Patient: sex M, age 31
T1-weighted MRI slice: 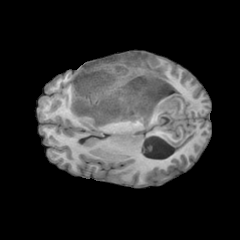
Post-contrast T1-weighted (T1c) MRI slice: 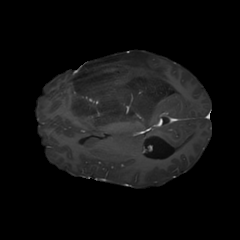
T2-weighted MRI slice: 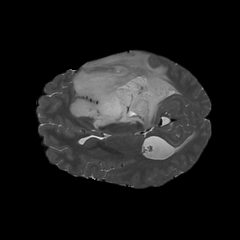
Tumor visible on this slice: yes
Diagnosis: Astrocytoma, IDH-mutant
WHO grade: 3